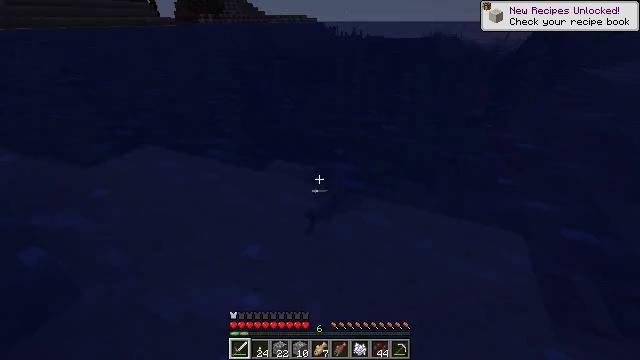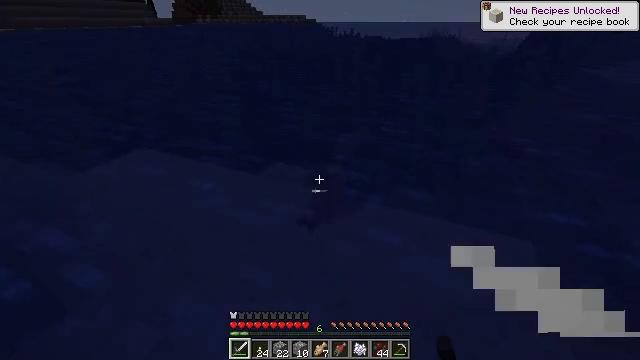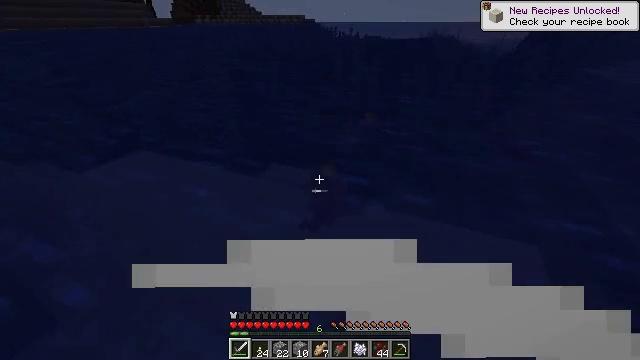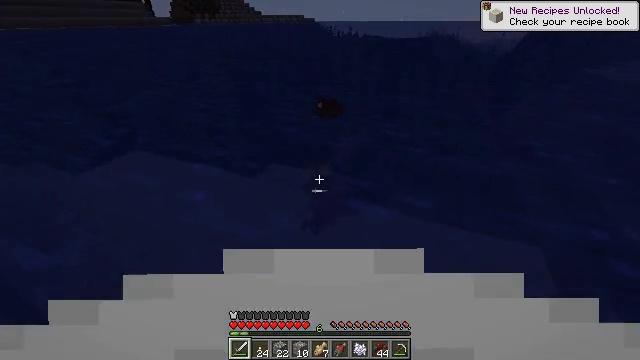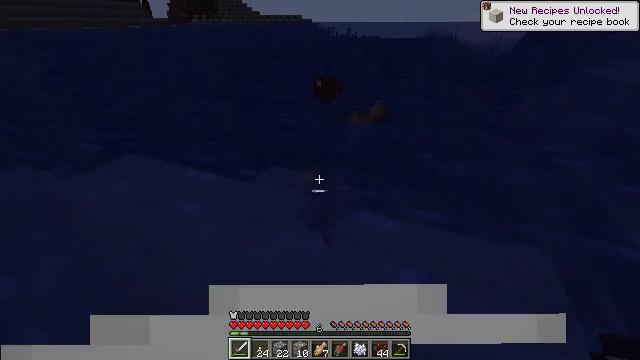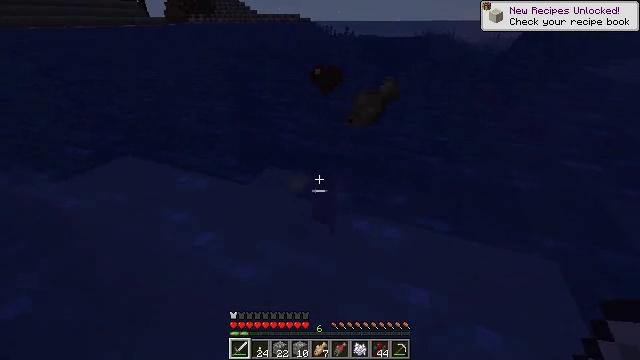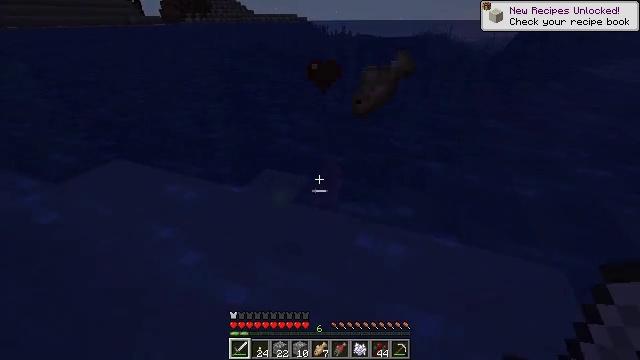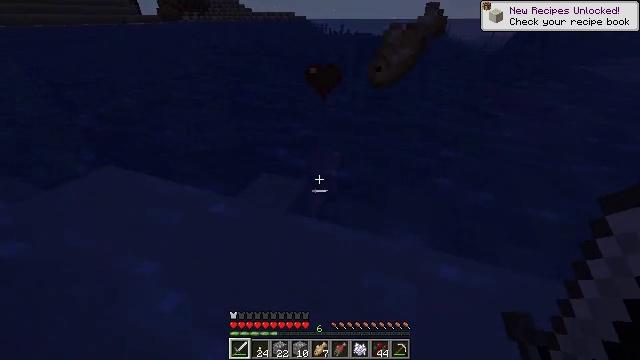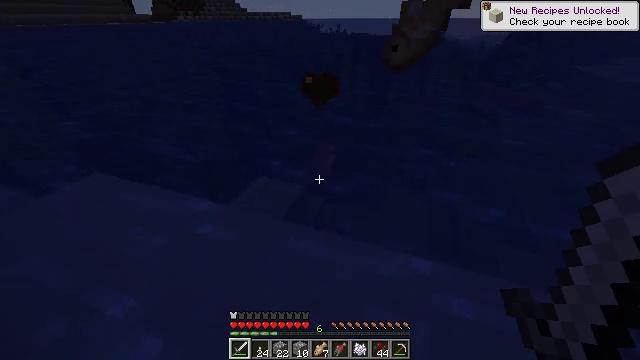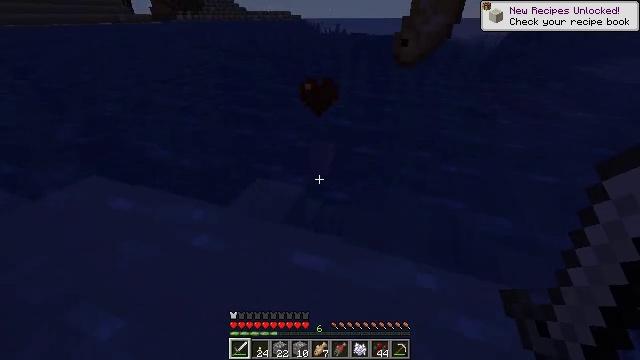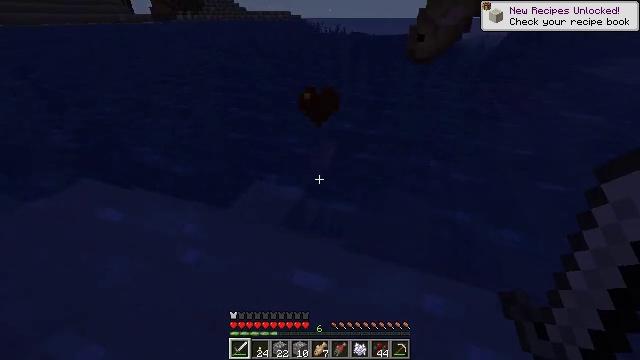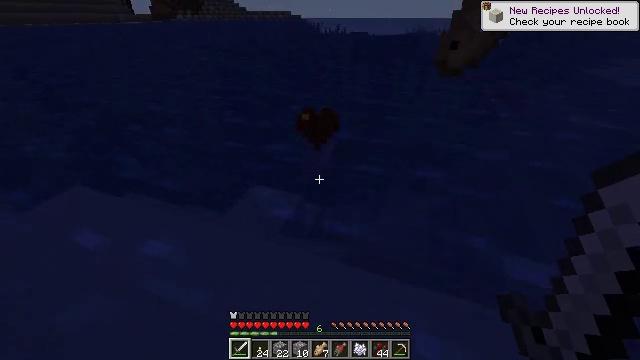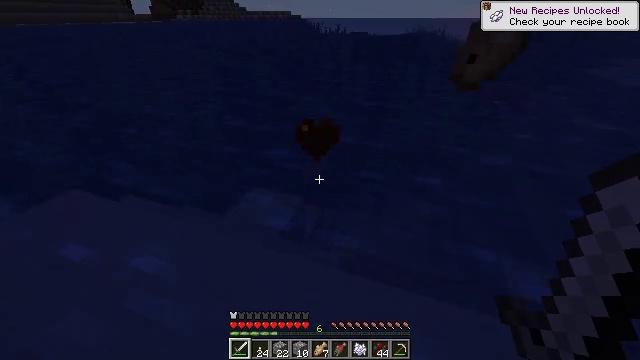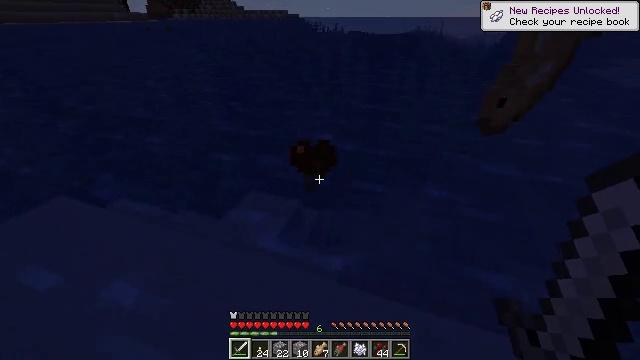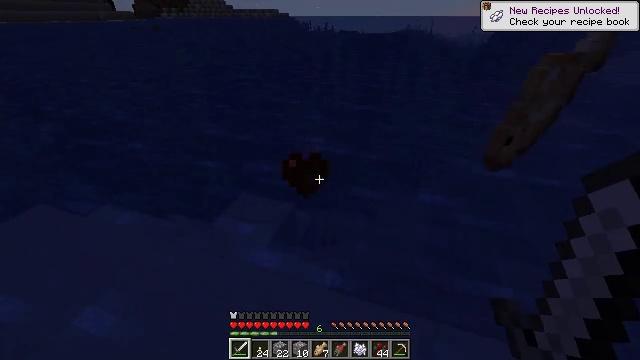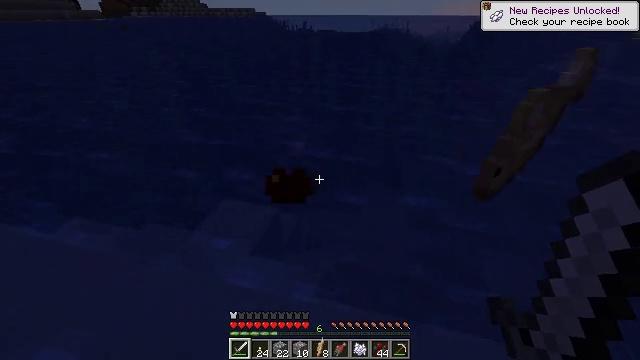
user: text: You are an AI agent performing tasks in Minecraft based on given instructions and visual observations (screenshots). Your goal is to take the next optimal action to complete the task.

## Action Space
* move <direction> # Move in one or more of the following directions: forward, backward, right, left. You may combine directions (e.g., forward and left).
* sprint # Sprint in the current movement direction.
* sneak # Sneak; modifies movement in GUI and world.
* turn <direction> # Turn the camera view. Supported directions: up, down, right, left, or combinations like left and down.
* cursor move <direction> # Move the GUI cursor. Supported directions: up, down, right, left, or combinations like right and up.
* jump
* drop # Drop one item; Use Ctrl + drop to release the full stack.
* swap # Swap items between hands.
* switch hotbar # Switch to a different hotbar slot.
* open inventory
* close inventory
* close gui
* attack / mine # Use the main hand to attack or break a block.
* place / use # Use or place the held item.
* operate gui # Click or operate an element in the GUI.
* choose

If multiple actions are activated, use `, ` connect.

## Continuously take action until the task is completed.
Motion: motion action
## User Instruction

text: Fish and kill the salmon.
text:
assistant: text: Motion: move forward
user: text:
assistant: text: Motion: move forward
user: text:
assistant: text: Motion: move forward
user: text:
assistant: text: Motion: move forward
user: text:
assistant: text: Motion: move forward
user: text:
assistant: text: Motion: move forward
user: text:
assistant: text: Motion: move forward
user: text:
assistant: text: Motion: move forward
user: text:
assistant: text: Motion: move forward
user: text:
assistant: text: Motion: move forward
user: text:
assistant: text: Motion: move forward
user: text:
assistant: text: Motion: move forward
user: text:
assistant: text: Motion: move forward
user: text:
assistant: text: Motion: move forward, turn right
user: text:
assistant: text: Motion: move forward, turn right
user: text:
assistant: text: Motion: move forward, turn right
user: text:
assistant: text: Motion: move forward, turn right and up
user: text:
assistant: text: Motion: move forward, turn right and up
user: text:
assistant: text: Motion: move forward, turn right
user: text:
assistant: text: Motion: move forward
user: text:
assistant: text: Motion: move forward
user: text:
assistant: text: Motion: move forward
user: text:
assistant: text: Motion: move forward
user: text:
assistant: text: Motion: move forward
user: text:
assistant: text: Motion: move forward
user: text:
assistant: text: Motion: move forward
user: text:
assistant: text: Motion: move forward
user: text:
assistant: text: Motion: move forward
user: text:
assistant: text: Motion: move forward
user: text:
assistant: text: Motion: move forward